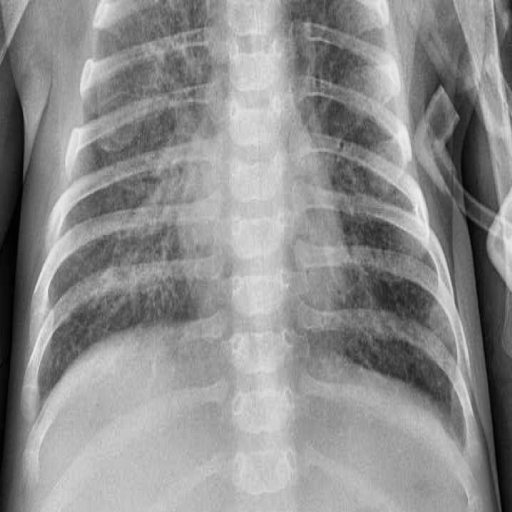
Finding: PNEUMONIA